Question: Just want to clear out my confusion. I've tested openCV template matching method to match some numbers. First I have this sequence of number 0 1 2 3 4 5 1 2 3 4 5 (after binarization probably the character width is different). How does template matching works to match number '1'? Does it;
1. slides through all the window until it found 2 matches (2 output), or
2. stop after it match the first '1', or
3. find the highest correlation between the two number '1' and choose either one.

Edited: As attached is the output. It only match one number '1' and not two '1'.
[Q] How can I detect two numbers '1' simultaneously?
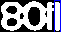
Answer: I know it's an old question but here is an answer.
When you do MatchTemplate, it will output an grayscale image. After that, you will need to do a MinMax on it. Then, you can check if there is a result in the range you are looking for. In the example below, using EmguCV (a wrapper of OpenCV in C#), I draw a rectangle around the best find (index 0 of the minValues array) only if it's below 0.75 (you can adjust this threshold for your needs).
Here is the code:
'''
Image<Gray, float> result = new Image<Gray, float>(new System.Drawing.Size(nWidth, nHeight));
result = image.CurrentImage.MatchTemplate(_imageTemplate.CurrentImage, Emgu.CV.CvEnum.TM_TYPE.CV_TM_SQDIFF_NORMED);
double[] minValues;
double[] maxValues;
System.Drawing.Point[] minLocations;
System.Drawing.Point[] maxLocations;
result.MinMax(out minValues, out maxValues, out minLocations, out maxLocations);
if (minValues[0] < 0.75)
{
Rectangle rect = new Rectangle(new Point(minLocations[0].X, minLocations[0].Y),
new Size(_imageTemplate.CurrentImage.Width, _imageTemplate.CurrentImage.Height));
image.CurrentImage.Draw(rect, new Bgr(0,0,255), 1);
}
else
{
//Nothing has been found
}
'''
Here is an example of the output: